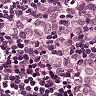
Metastatic tissue present: yes